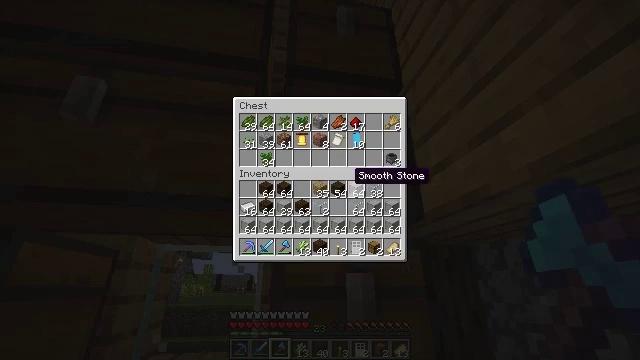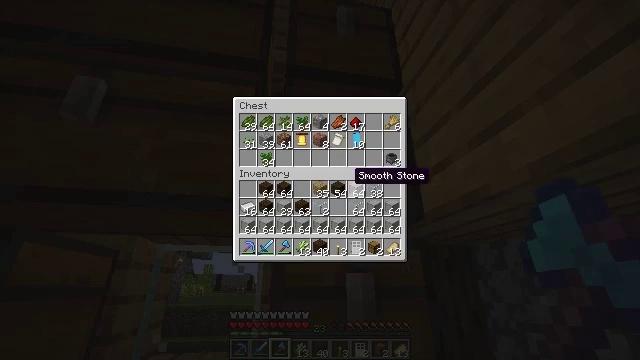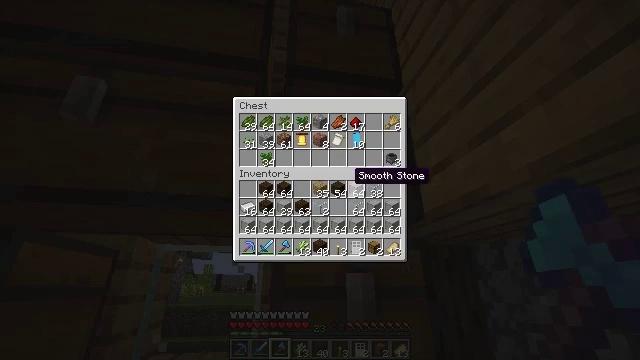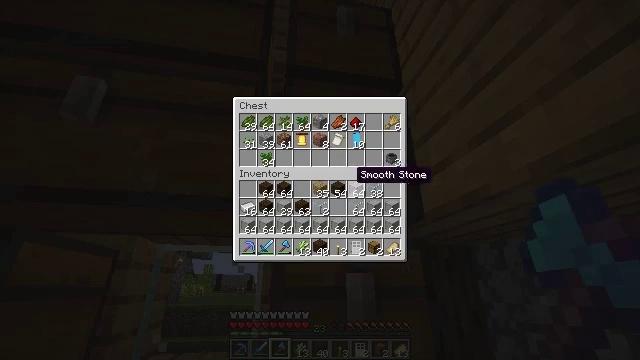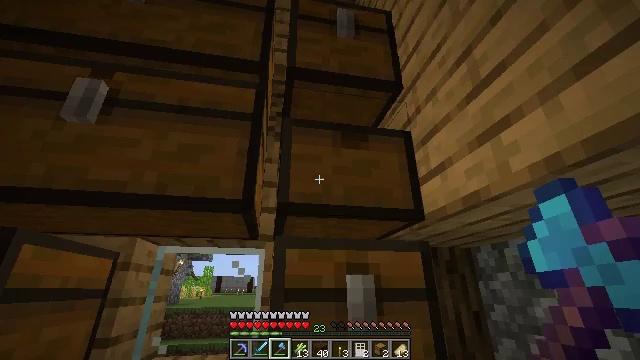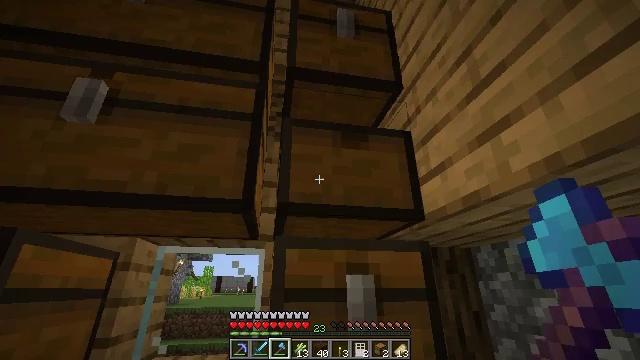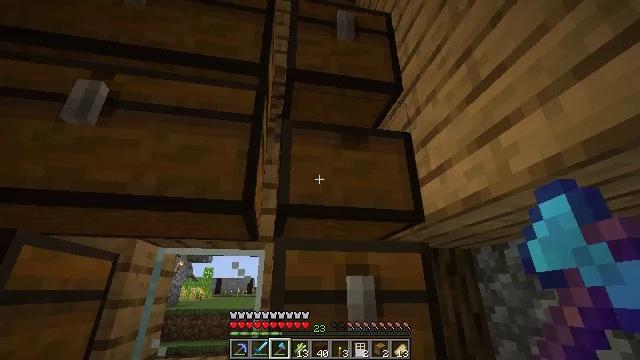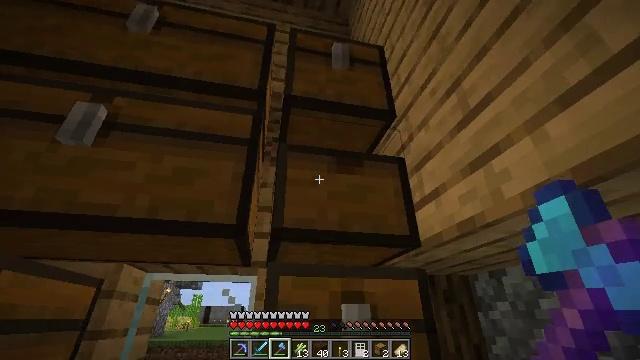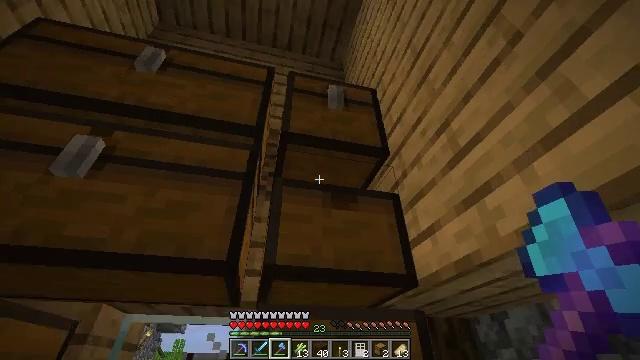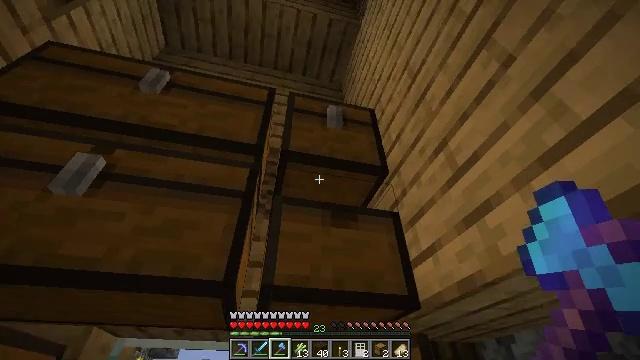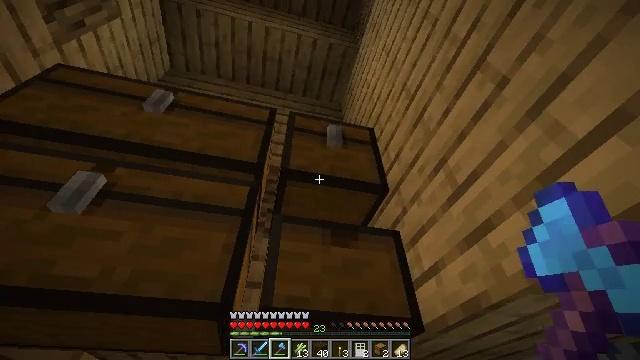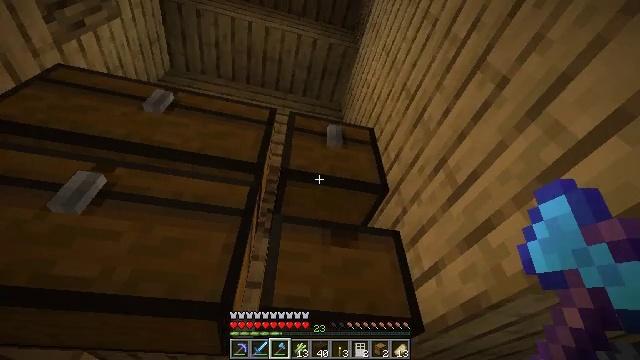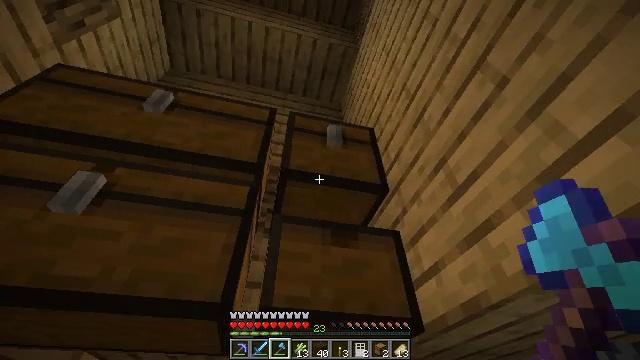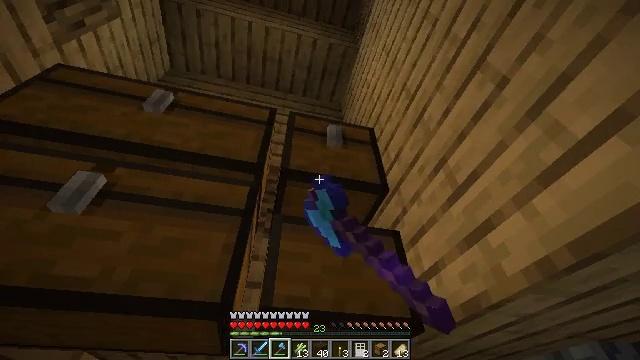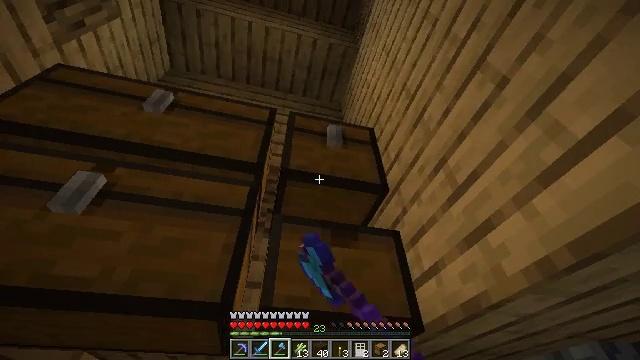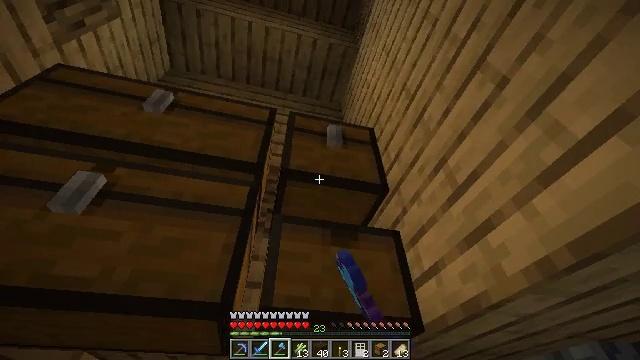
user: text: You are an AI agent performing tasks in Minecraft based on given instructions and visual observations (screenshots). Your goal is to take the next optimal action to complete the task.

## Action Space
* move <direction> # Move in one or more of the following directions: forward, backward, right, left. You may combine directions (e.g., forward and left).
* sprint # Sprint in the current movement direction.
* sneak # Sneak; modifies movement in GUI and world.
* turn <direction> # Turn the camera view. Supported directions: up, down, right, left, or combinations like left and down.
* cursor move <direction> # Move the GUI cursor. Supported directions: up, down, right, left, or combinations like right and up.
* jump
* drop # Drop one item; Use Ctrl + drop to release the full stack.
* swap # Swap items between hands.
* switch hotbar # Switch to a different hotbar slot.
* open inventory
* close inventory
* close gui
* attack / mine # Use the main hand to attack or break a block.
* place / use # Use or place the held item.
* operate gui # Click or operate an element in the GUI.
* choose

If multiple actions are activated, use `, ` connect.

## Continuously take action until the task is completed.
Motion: motion action
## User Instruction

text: Collect sugar cane near water sources.
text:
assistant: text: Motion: no_op
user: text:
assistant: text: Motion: no_op
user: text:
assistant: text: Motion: no_op
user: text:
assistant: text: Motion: no_op
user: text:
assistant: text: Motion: close gui
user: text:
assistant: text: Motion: no_op
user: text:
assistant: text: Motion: turn right and up
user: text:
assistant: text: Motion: turn right and up
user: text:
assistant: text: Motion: turn up
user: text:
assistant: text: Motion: turn up
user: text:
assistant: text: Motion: no_op
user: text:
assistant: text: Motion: use / place
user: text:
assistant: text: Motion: use / place
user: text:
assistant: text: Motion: use / place
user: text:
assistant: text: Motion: use / place
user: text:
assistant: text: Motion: no_op
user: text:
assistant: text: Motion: open gui
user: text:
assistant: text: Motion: no_op
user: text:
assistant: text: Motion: no_op
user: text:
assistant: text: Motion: no_op
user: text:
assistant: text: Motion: no_op
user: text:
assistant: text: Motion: no_op
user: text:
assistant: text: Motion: no_op
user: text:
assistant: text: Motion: no_op
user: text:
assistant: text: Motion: no_op
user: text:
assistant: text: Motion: no_op
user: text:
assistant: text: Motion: no_op
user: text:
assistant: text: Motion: no_op
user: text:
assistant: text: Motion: no_op
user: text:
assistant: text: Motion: no_op